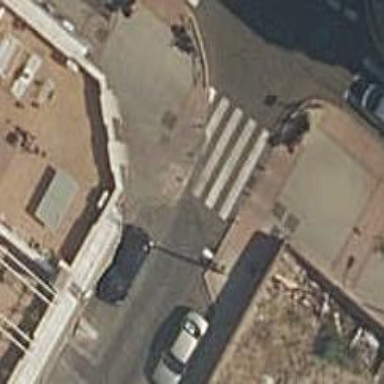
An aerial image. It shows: Uncontrolled road crossing with markings.